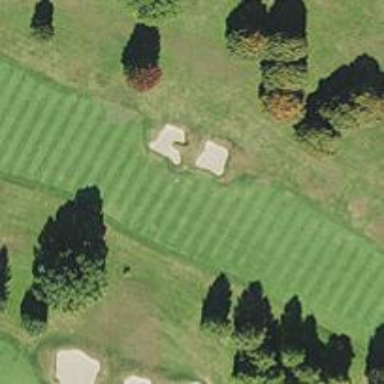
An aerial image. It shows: View of golf hole.